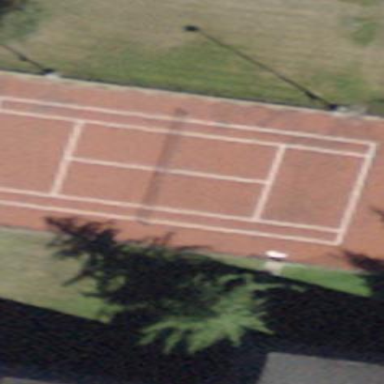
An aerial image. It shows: Tennis court with asphalt surface.